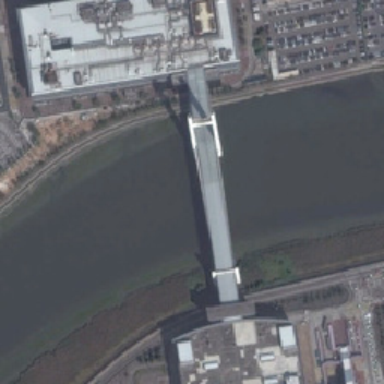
We can see a building near the parking lot which is connected to another building and is a bridge with two towers .